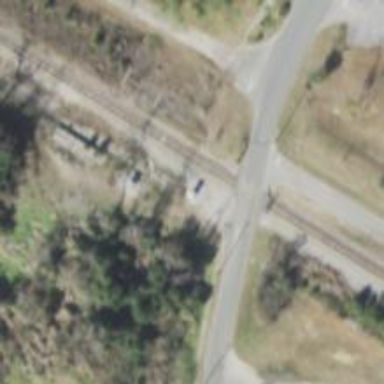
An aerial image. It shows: Level crossing on the railway with lights.